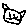
Label: cat